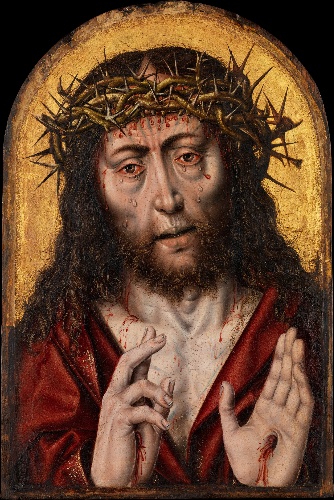
Title: The Man of Sorrows
Artist: Aelbert Bouts
Artist bio: Netherlandish, Leuven ca. 1451/54–1549
Date: ca. 1525
Object type: Painting
Classification: Paintings
Medium: Oil on oak
Dimensions: Arched top, 17 1/2 x 11 1/4 in. (44.5 x 28.6 cm)
Department: European Paintings
Credit line: The Friedsam Collection, Bequest of Michael Friedsam, 1931
Accession year: 1932
Repository: Metropolitan Museum of Art, New York, NY
Tags: Sadness|Christ